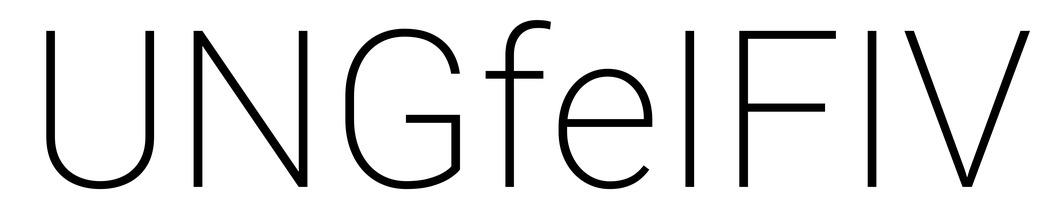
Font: Roboto_ExtraLight